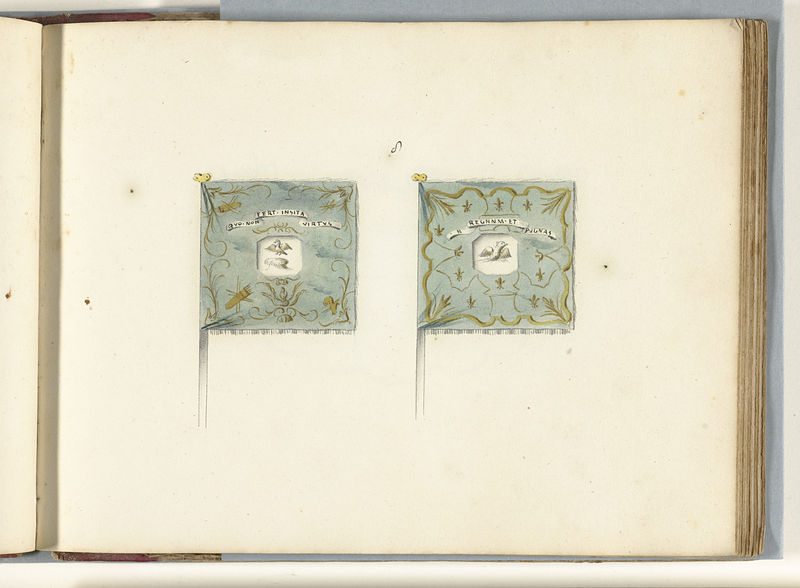
Titel: Twee Franse standaarden, veroverd in de slag bij Oudenaarde
Standort: Amsterdam
Institution: Rijksmuseum
Schlagwörter: blue, white, gold, gray, green, painting, flowers, tapestry, two, brown, flower, ocean, water, plants, drawing, paper, animals, bird, etching, birds, pair, wings, flag, flags, royal, draft, water colour, crest, book, figure, stamp, tan, page, wing, insignia, pole, banner, pages, poles, album, double, symbols, turquoise, lilly, embroidered, pale blue, insects, sky blue, regiment, skatch, penant, virtus, fleurdelis, regimental